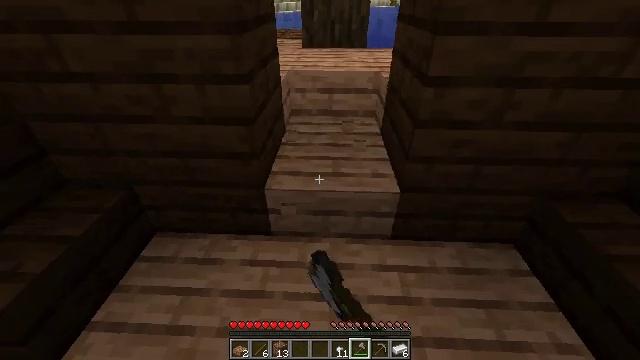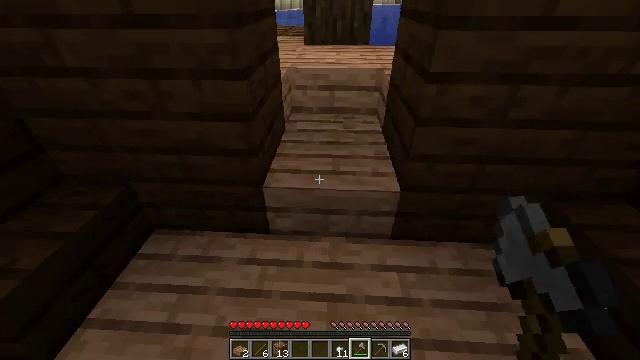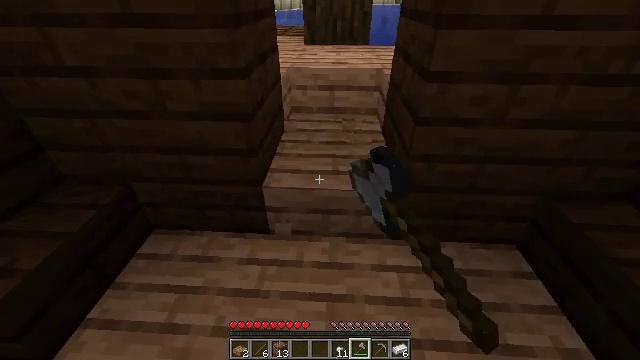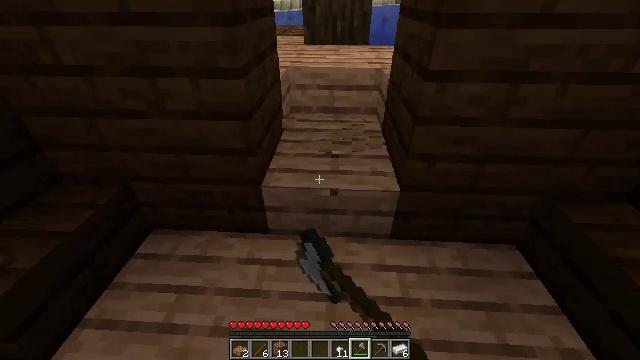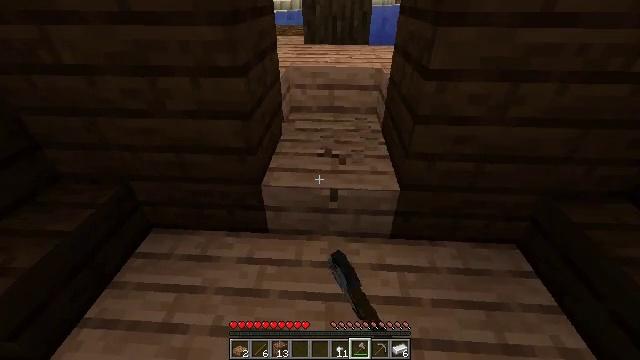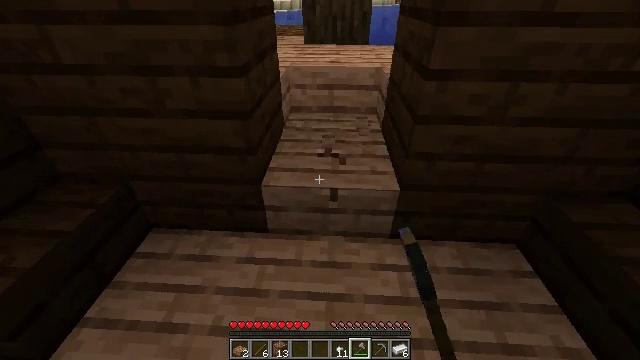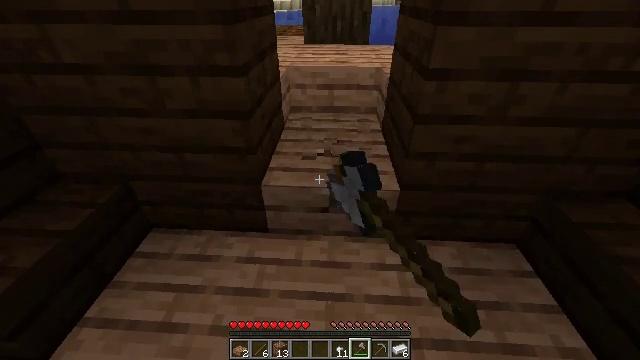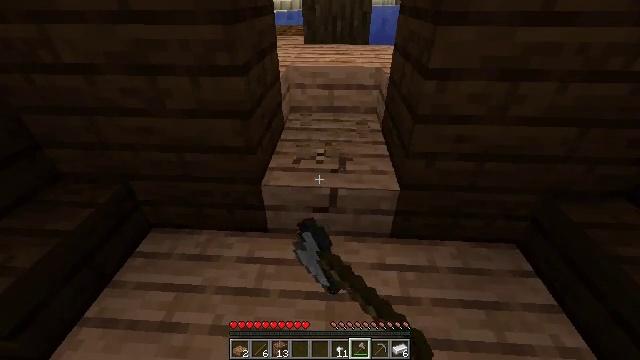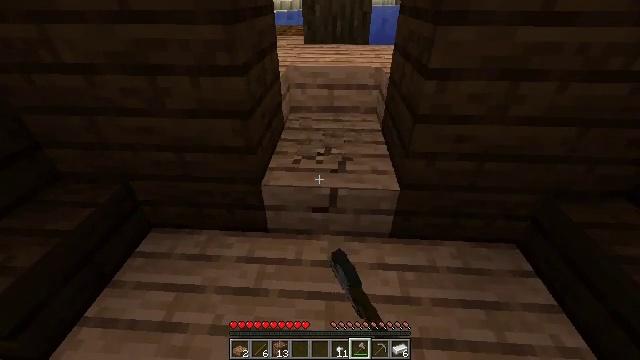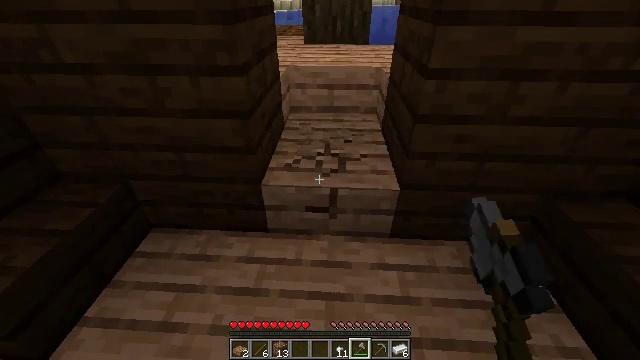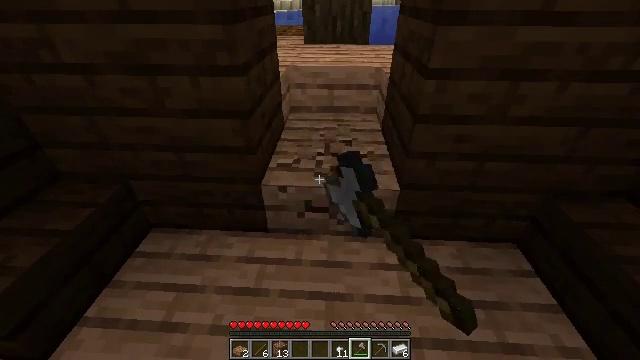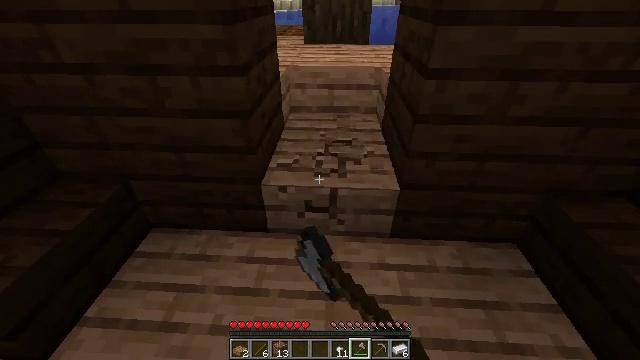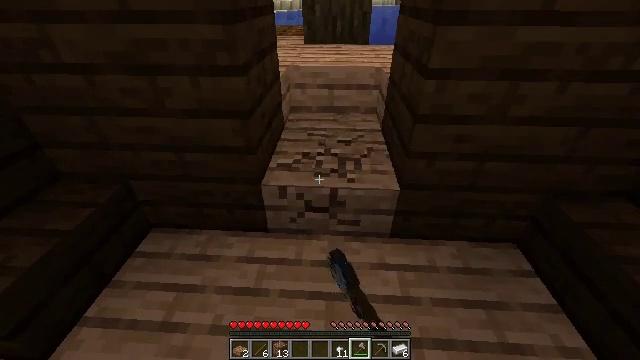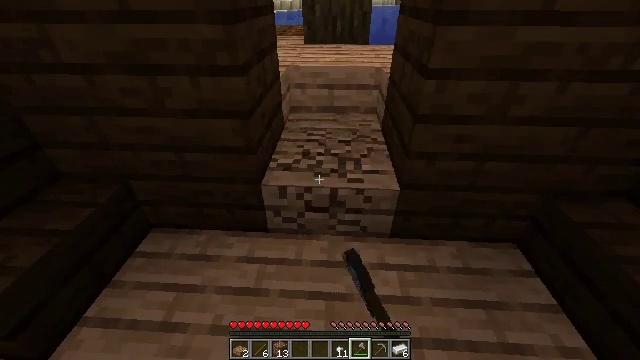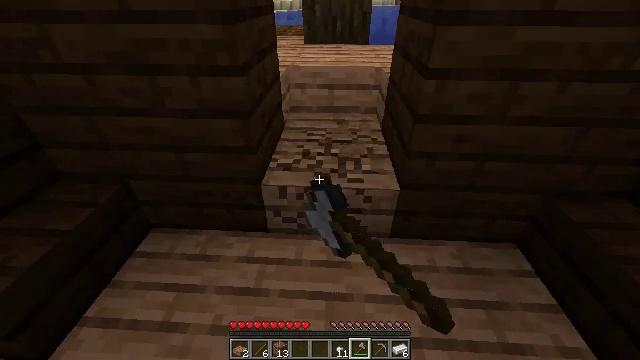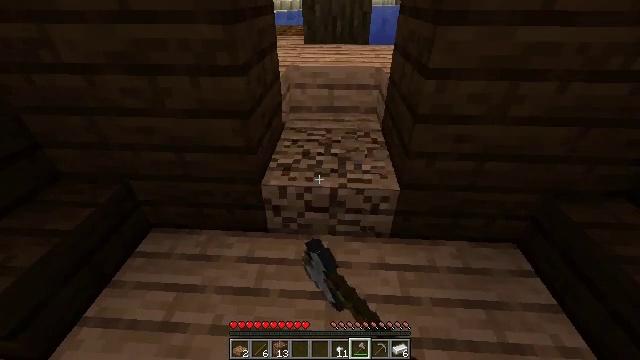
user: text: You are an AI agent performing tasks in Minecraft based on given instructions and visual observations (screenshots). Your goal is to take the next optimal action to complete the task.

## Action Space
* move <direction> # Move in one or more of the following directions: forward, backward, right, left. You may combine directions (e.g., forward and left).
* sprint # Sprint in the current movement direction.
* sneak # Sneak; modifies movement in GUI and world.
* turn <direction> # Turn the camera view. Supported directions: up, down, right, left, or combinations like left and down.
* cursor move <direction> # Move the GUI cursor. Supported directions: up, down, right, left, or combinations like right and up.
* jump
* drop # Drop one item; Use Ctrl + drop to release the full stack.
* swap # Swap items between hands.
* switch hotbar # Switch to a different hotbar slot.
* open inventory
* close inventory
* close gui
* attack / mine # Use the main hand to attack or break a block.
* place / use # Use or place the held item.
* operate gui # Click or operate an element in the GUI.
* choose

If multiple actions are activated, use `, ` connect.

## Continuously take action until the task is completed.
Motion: motion action
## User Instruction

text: Gather the jungle slab for reuse.
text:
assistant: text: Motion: attack / mine
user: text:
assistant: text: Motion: attack / mine
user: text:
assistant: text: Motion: attack / mine
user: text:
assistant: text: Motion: attack / mine
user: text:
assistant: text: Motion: attack / mine
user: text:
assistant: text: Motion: attack / mine
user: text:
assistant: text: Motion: attack / mine
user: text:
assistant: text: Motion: attack / mine
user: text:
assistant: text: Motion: attack / mine
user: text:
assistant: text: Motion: attack / mine
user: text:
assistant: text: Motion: attack / mine
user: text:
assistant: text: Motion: attack / mine
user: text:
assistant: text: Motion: attack / mine
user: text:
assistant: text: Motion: attack / mine
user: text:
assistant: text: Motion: attack / mine
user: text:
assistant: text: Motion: attack / mine
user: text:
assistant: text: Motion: attack / mine
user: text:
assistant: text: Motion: attack / mine
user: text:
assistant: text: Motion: attack / mine
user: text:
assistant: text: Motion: move forward, turn down, attack / mine
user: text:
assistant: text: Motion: move forward, attack / mine
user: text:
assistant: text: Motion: attack / mine